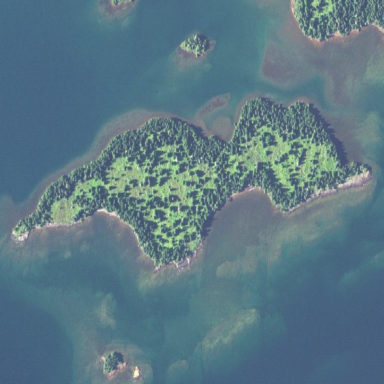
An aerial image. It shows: Islet.